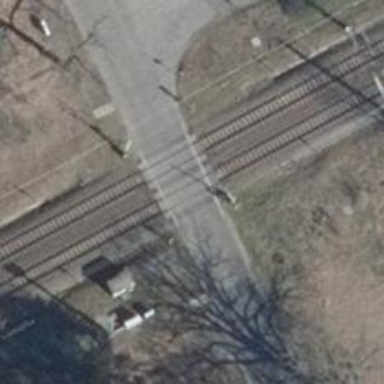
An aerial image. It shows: Level crossing along the railway.